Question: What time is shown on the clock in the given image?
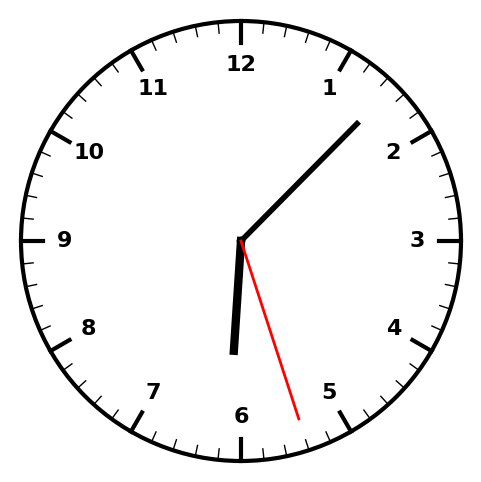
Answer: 06:07:27